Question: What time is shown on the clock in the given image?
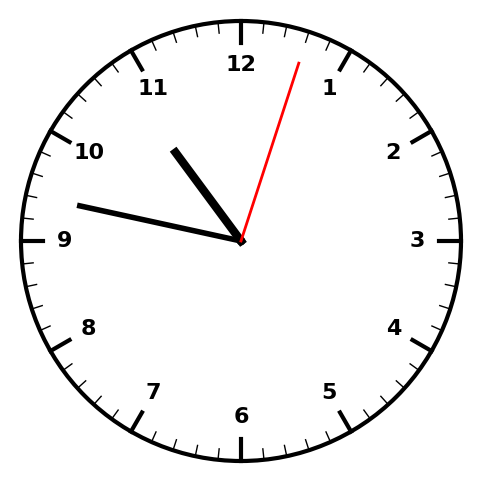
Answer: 10:47:03